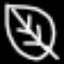
Label: leaf